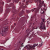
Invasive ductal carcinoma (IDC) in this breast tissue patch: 0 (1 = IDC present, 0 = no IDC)